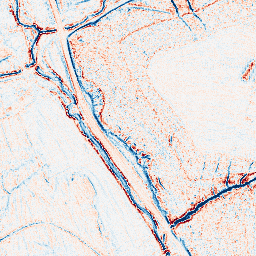
Category: edge_preserving
Decomposition family: anisotropic_diffusion
Decomposition parameters: iterations: 5
kappa: 10
gamma: 0.2
Upsampling method: fft_zeropad
Upsampling parameters: scale: 8
Upsampling scale: 8